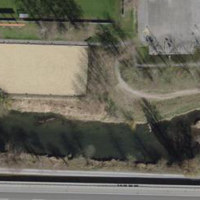
EUNIS habitat code: 57
Species observed at this site:
Lythrum salicaria